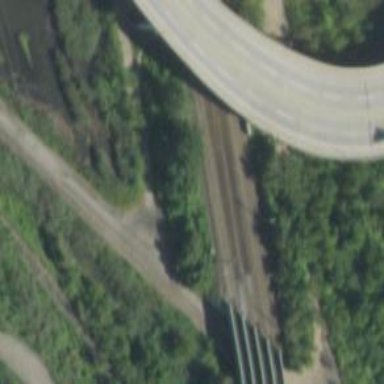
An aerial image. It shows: Abandoned railway.